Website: ulta-beauty
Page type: account-selection
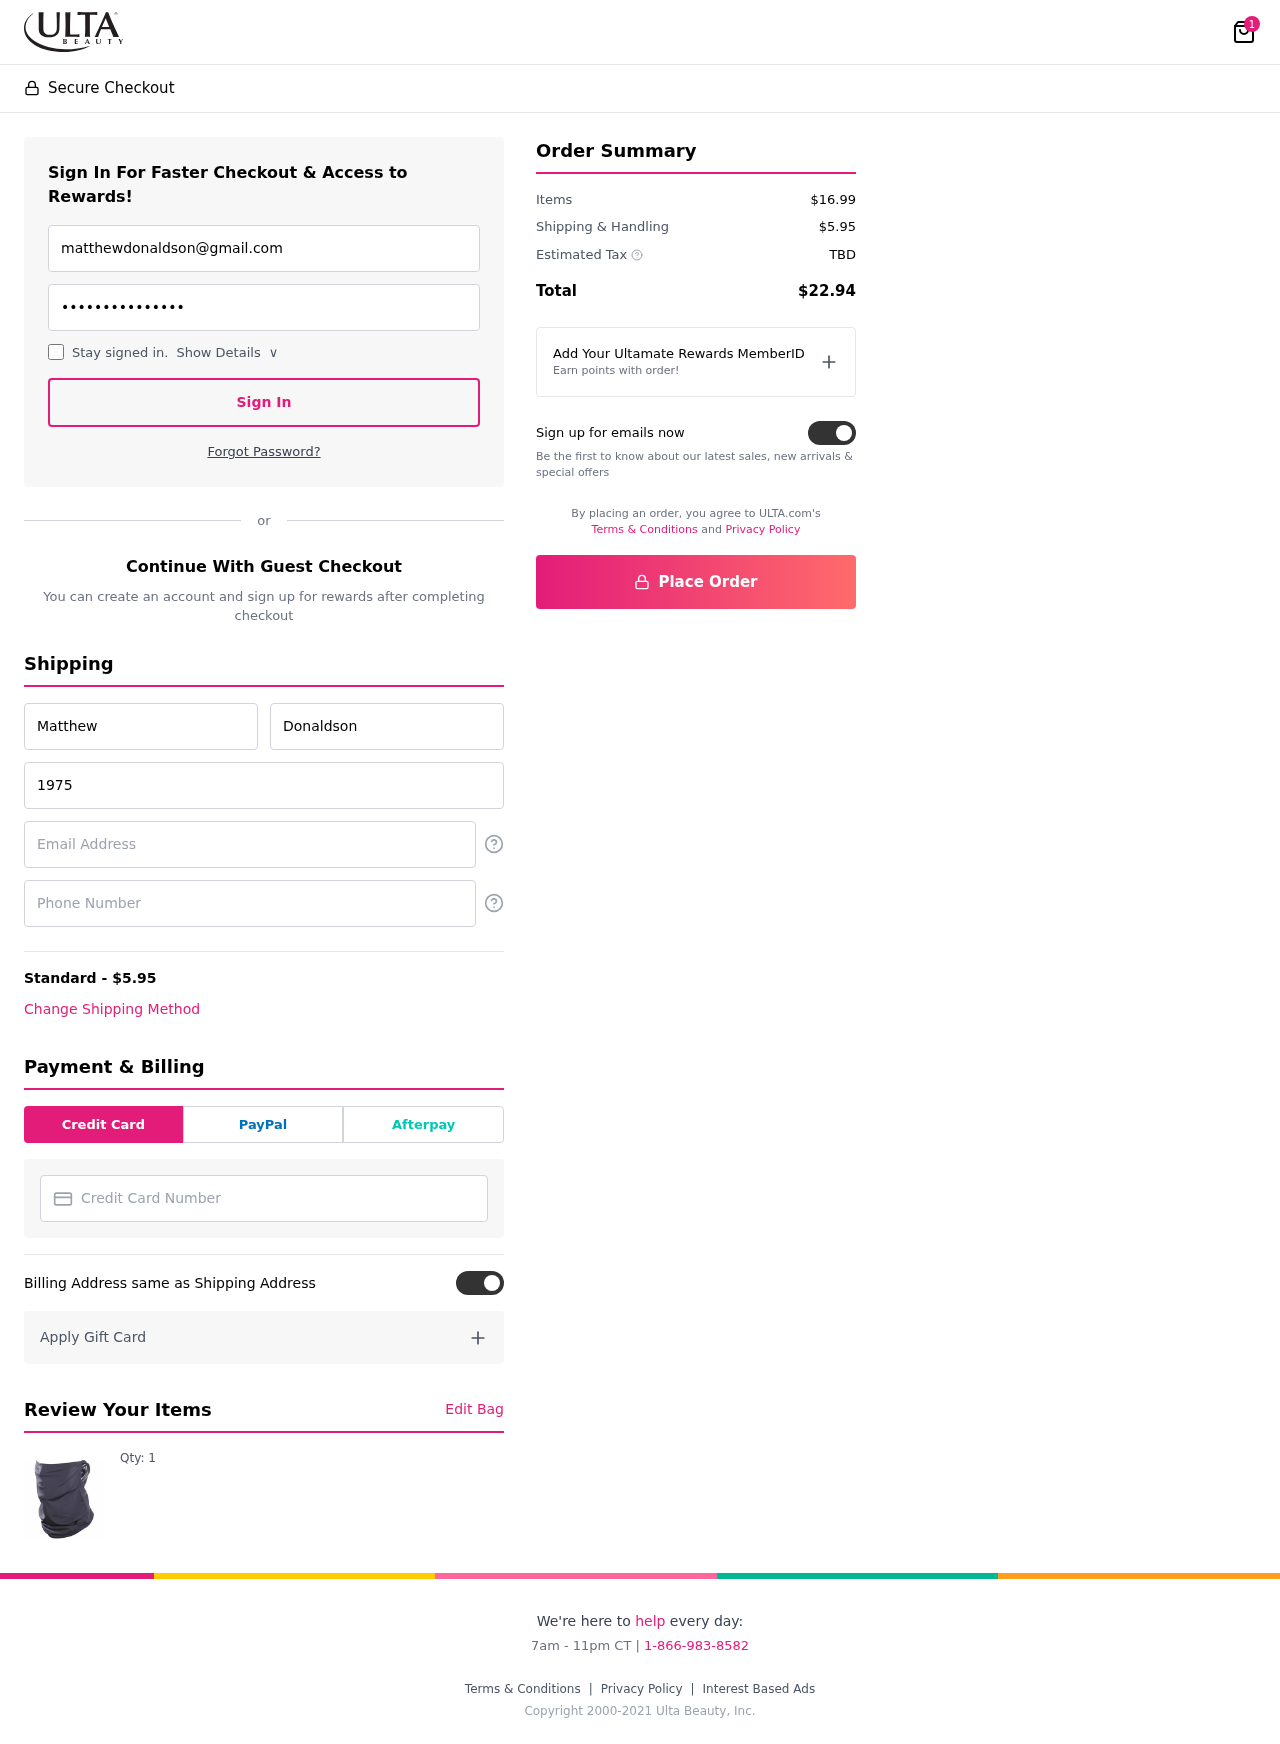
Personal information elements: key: PII_CARD_NUMBER
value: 3766 0894 6641 723
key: PII_EMAIL
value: matthewdonaldson@gmail.com
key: PII_EMAIL2
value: matthewdonaldson@gmail.com
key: PII_FIRSTNAME
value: Matthew
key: PII_LASTNAME
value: Donaldson
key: PII_PHONE
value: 5782796102
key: PII_STREET
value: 19753 Barrett Parks
Product elements: key: PRODUCT1_QUANTITY
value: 1
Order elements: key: ORDER_NUM_ITEMS
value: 1
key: ORDER_SHIPPING_COST
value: $5.95
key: ORDER_SUBTOTAL
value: $16.99
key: ORDER_TAX
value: TBD
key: ORDER_TOTAL
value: $22.94